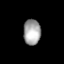
Tissue: lung
Cell type: Epithelial cells
Senescence score: 0.1859
Nuclear area (px): 433
Mean DAPI intensity: 163.781